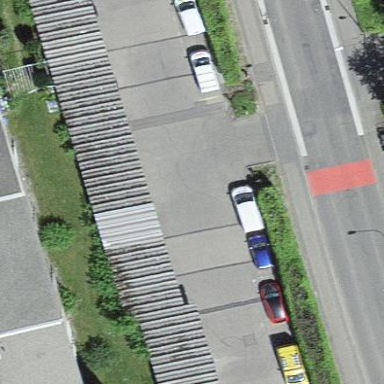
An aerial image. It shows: View of roof of building.